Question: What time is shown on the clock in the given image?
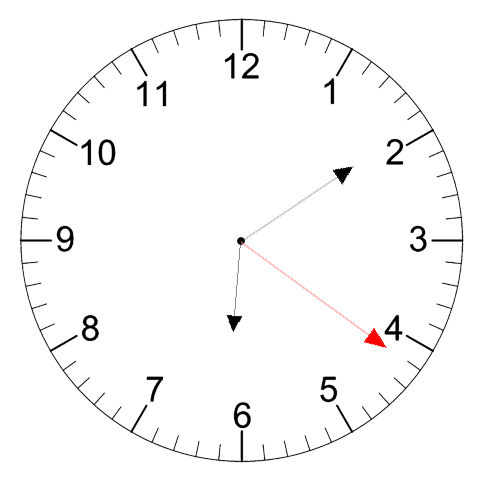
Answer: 06:09:21